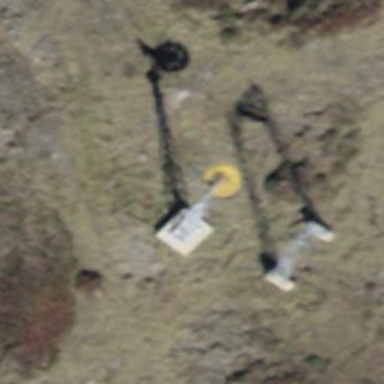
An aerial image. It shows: Pylon for aerialway.